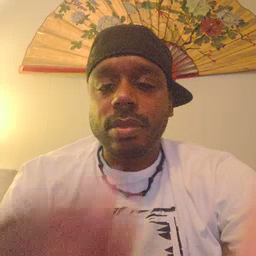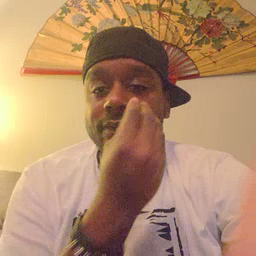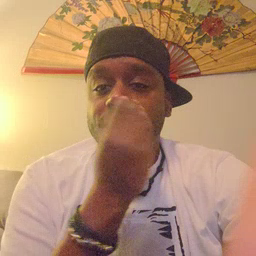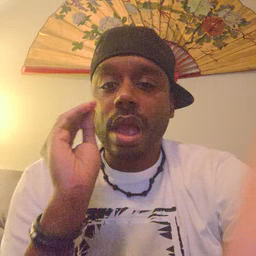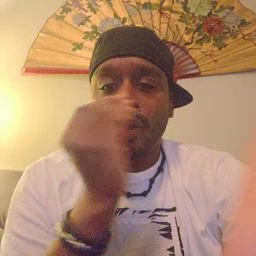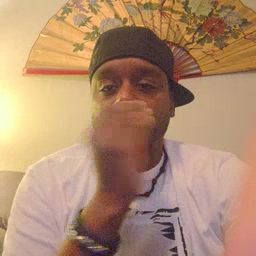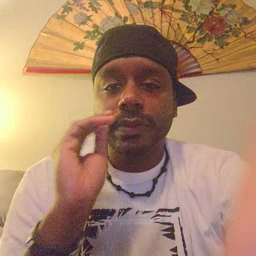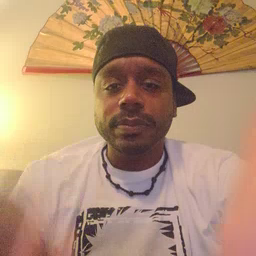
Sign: flower